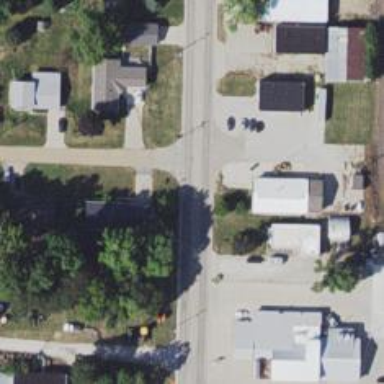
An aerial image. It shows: Residential road.